Question: Is there a way that i can Insert this to database?
'''
INSERT INTO Bill_Table (Patient_ID, [Med/Room], Bill, [Paid/UnPaid])
VALUES (13, 'Room ID' + (SELECT Room_ID
FROM Room_Master
WHERE [Room_No.] = 2),
(SELECT Price
FROM Room_Type
WHERE Room_Type = 'Semi-Private'), 'UnPaid');
'''
after the ' 13 ' on the values there is a string "Room ID" plus the selected "Room ID" but when I execute this only the Room ID inserted on the table is there a way I can put string text plus the select query

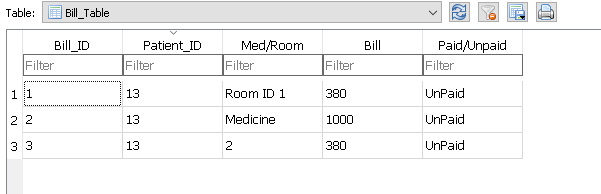
Answer: The only problem with your code is the use of '+' for cocatenation, which does not work in SQLite.
Instead use the '||' operator:
'''
Insert Into Bill_Table (Patient_ID,[Med/Room],Bill,[Paid/UnPaid])
values (
13,
'Room ID' || ' ' || (Select Room_ID from Room_Master where [Room_No.] = 2),
(Select Price from Room_Type where Room_Type = 'Semi-Private'),
'UnPaid'
);
'''